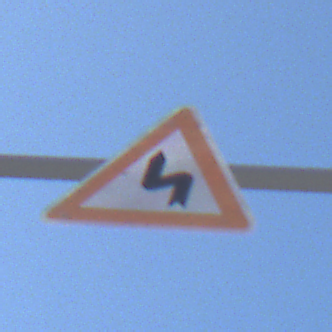
Verkehrszeichen: DoppelkurveZunaechstLinks
Umgebung: Outdoor, Suburban
Tageszeit: MorningAfternoon
Wetter: PartlyCloudy
Licht: Natural
Jahreszeit: NotSpecified
Kontrast: HighContrast